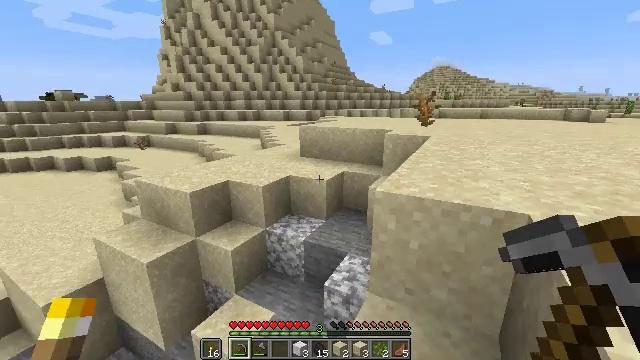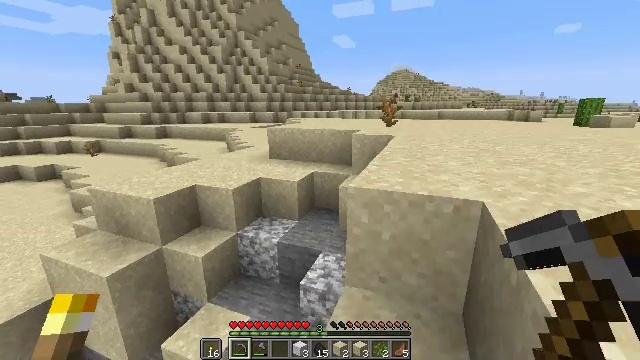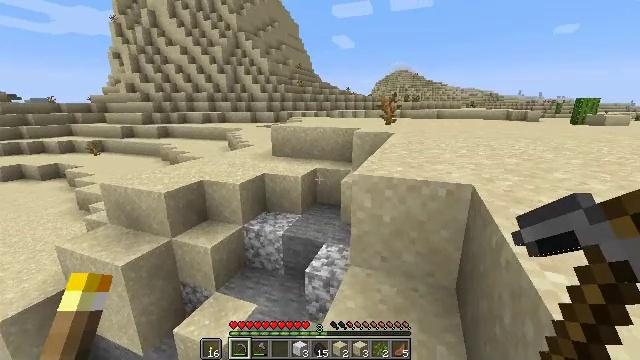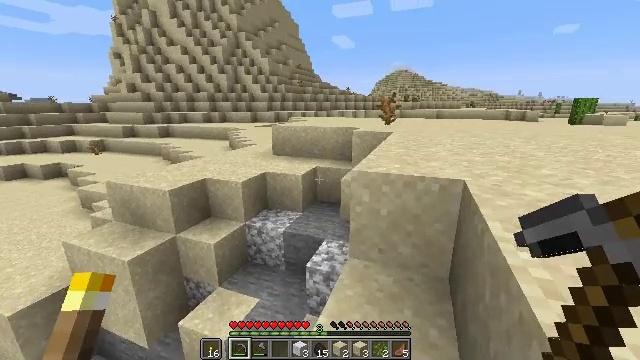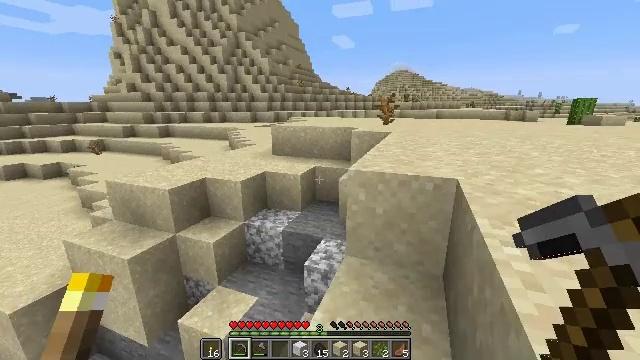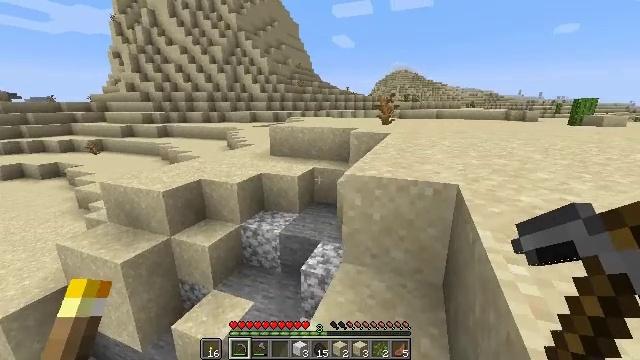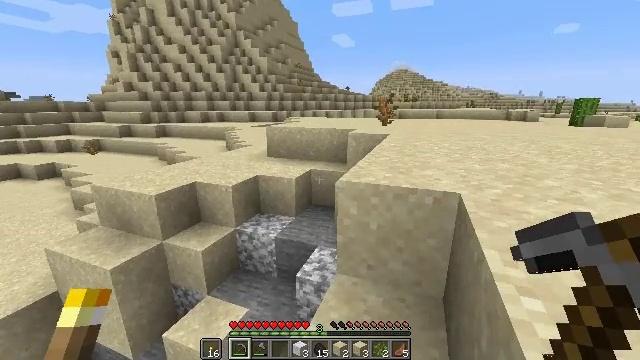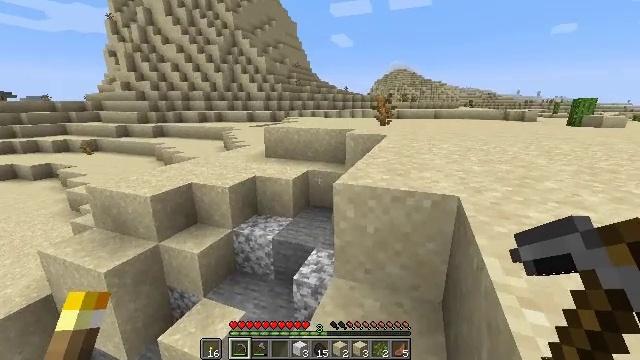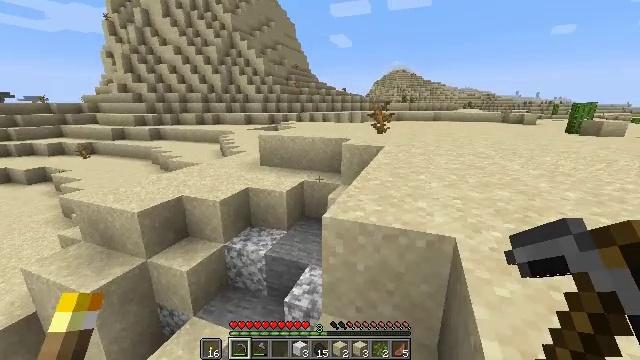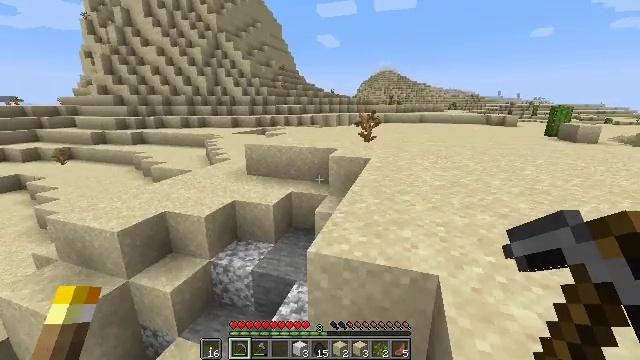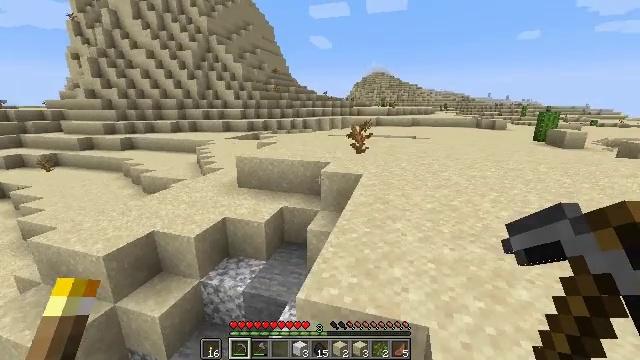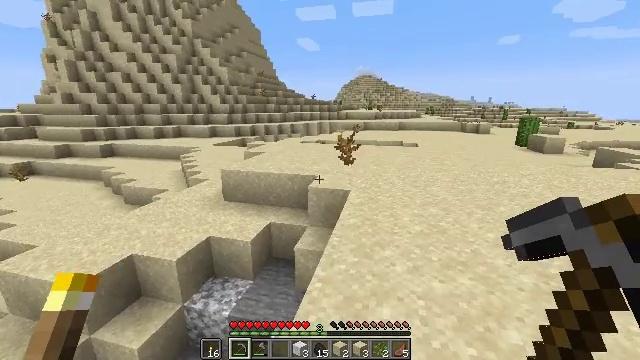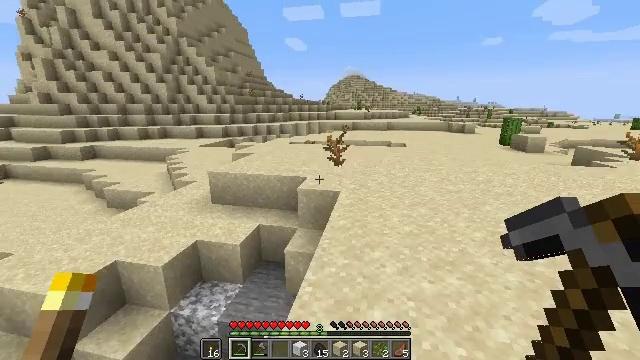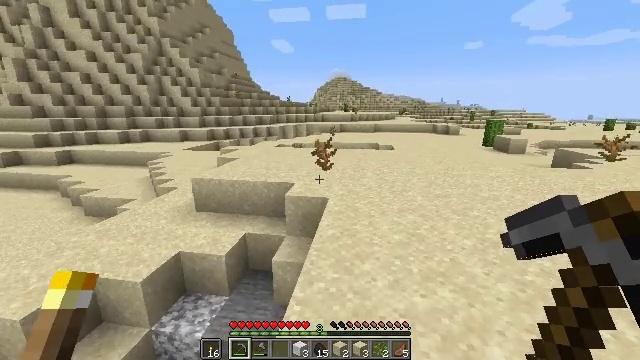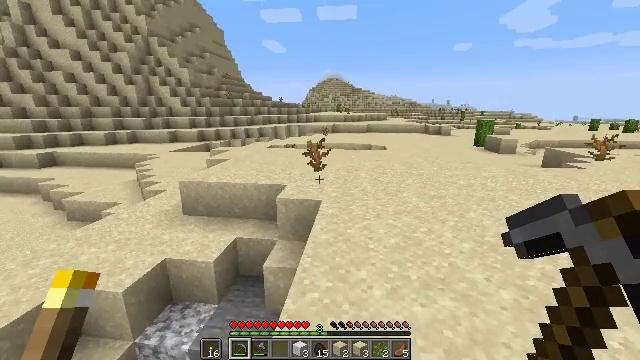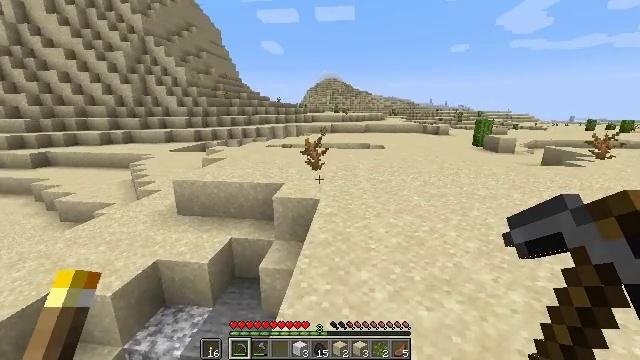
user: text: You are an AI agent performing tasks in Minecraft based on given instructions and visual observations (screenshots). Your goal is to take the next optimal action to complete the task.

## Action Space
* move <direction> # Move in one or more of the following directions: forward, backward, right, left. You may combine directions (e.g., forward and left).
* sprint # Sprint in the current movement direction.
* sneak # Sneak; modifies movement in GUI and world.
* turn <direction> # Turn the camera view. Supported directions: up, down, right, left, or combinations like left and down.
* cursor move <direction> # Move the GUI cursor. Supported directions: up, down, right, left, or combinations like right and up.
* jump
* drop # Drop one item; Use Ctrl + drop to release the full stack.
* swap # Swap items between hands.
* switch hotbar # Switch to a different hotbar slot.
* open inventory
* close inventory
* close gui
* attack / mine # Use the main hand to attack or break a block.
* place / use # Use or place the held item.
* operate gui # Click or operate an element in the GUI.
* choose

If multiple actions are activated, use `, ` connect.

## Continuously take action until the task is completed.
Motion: motion action
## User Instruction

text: Mine the dead bush in the desert.
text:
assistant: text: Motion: move back and move left, turn right
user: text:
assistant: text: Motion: move back and move left
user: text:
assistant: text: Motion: move right
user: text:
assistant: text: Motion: move forward and move right
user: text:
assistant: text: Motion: move forward and move right
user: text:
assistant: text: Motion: move forward and move right
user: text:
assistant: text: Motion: move forward and move right
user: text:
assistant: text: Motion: move forward and move right, jump
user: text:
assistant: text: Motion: move forward, turn right, jump
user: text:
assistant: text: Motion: move forward, turn right, jump
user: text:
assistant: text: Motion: move forward, turn right, jump
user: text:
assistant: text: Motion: move forward, turn right
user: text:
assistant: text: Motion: move forward, turn right
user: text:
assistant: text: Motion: move forward, turn right
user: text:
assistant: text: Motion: move forward
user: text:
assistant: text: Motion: move forward, turn right, jump
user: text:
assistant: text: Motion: move forward, jump
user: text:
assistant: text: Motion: move forward, jump
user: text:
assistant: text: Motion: move forward, jump
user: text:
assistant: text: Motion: move forward
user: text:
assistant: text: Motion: move forward
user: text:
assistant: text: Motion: move forward, jump
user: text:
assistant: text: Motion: move forward, jump
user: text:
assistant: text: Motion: move forward, jump
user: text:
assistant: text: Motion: move forward
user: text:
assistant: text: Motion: move forward
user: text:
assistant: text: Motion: move forward
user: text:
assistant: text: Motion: move forward
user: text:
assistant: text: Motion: move forward
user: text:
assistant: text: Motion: move forward